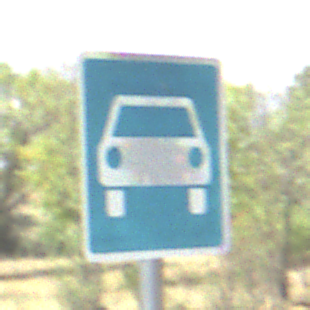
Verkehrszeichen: Kraftfahrstrasse
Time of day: Midday
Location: Outdoor (Nature)
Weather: PartlyCloudy
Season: Autumn
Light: Natural